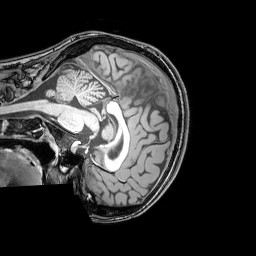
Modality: T1w
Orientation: sagittal
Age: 22
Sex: female
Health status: healthy
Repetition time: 0.081 s
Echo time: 0.037 s